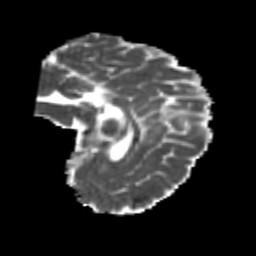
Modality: MD
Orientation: sagittal
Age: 23
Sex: female
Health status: healthy
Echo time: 0.074 s